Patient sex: M
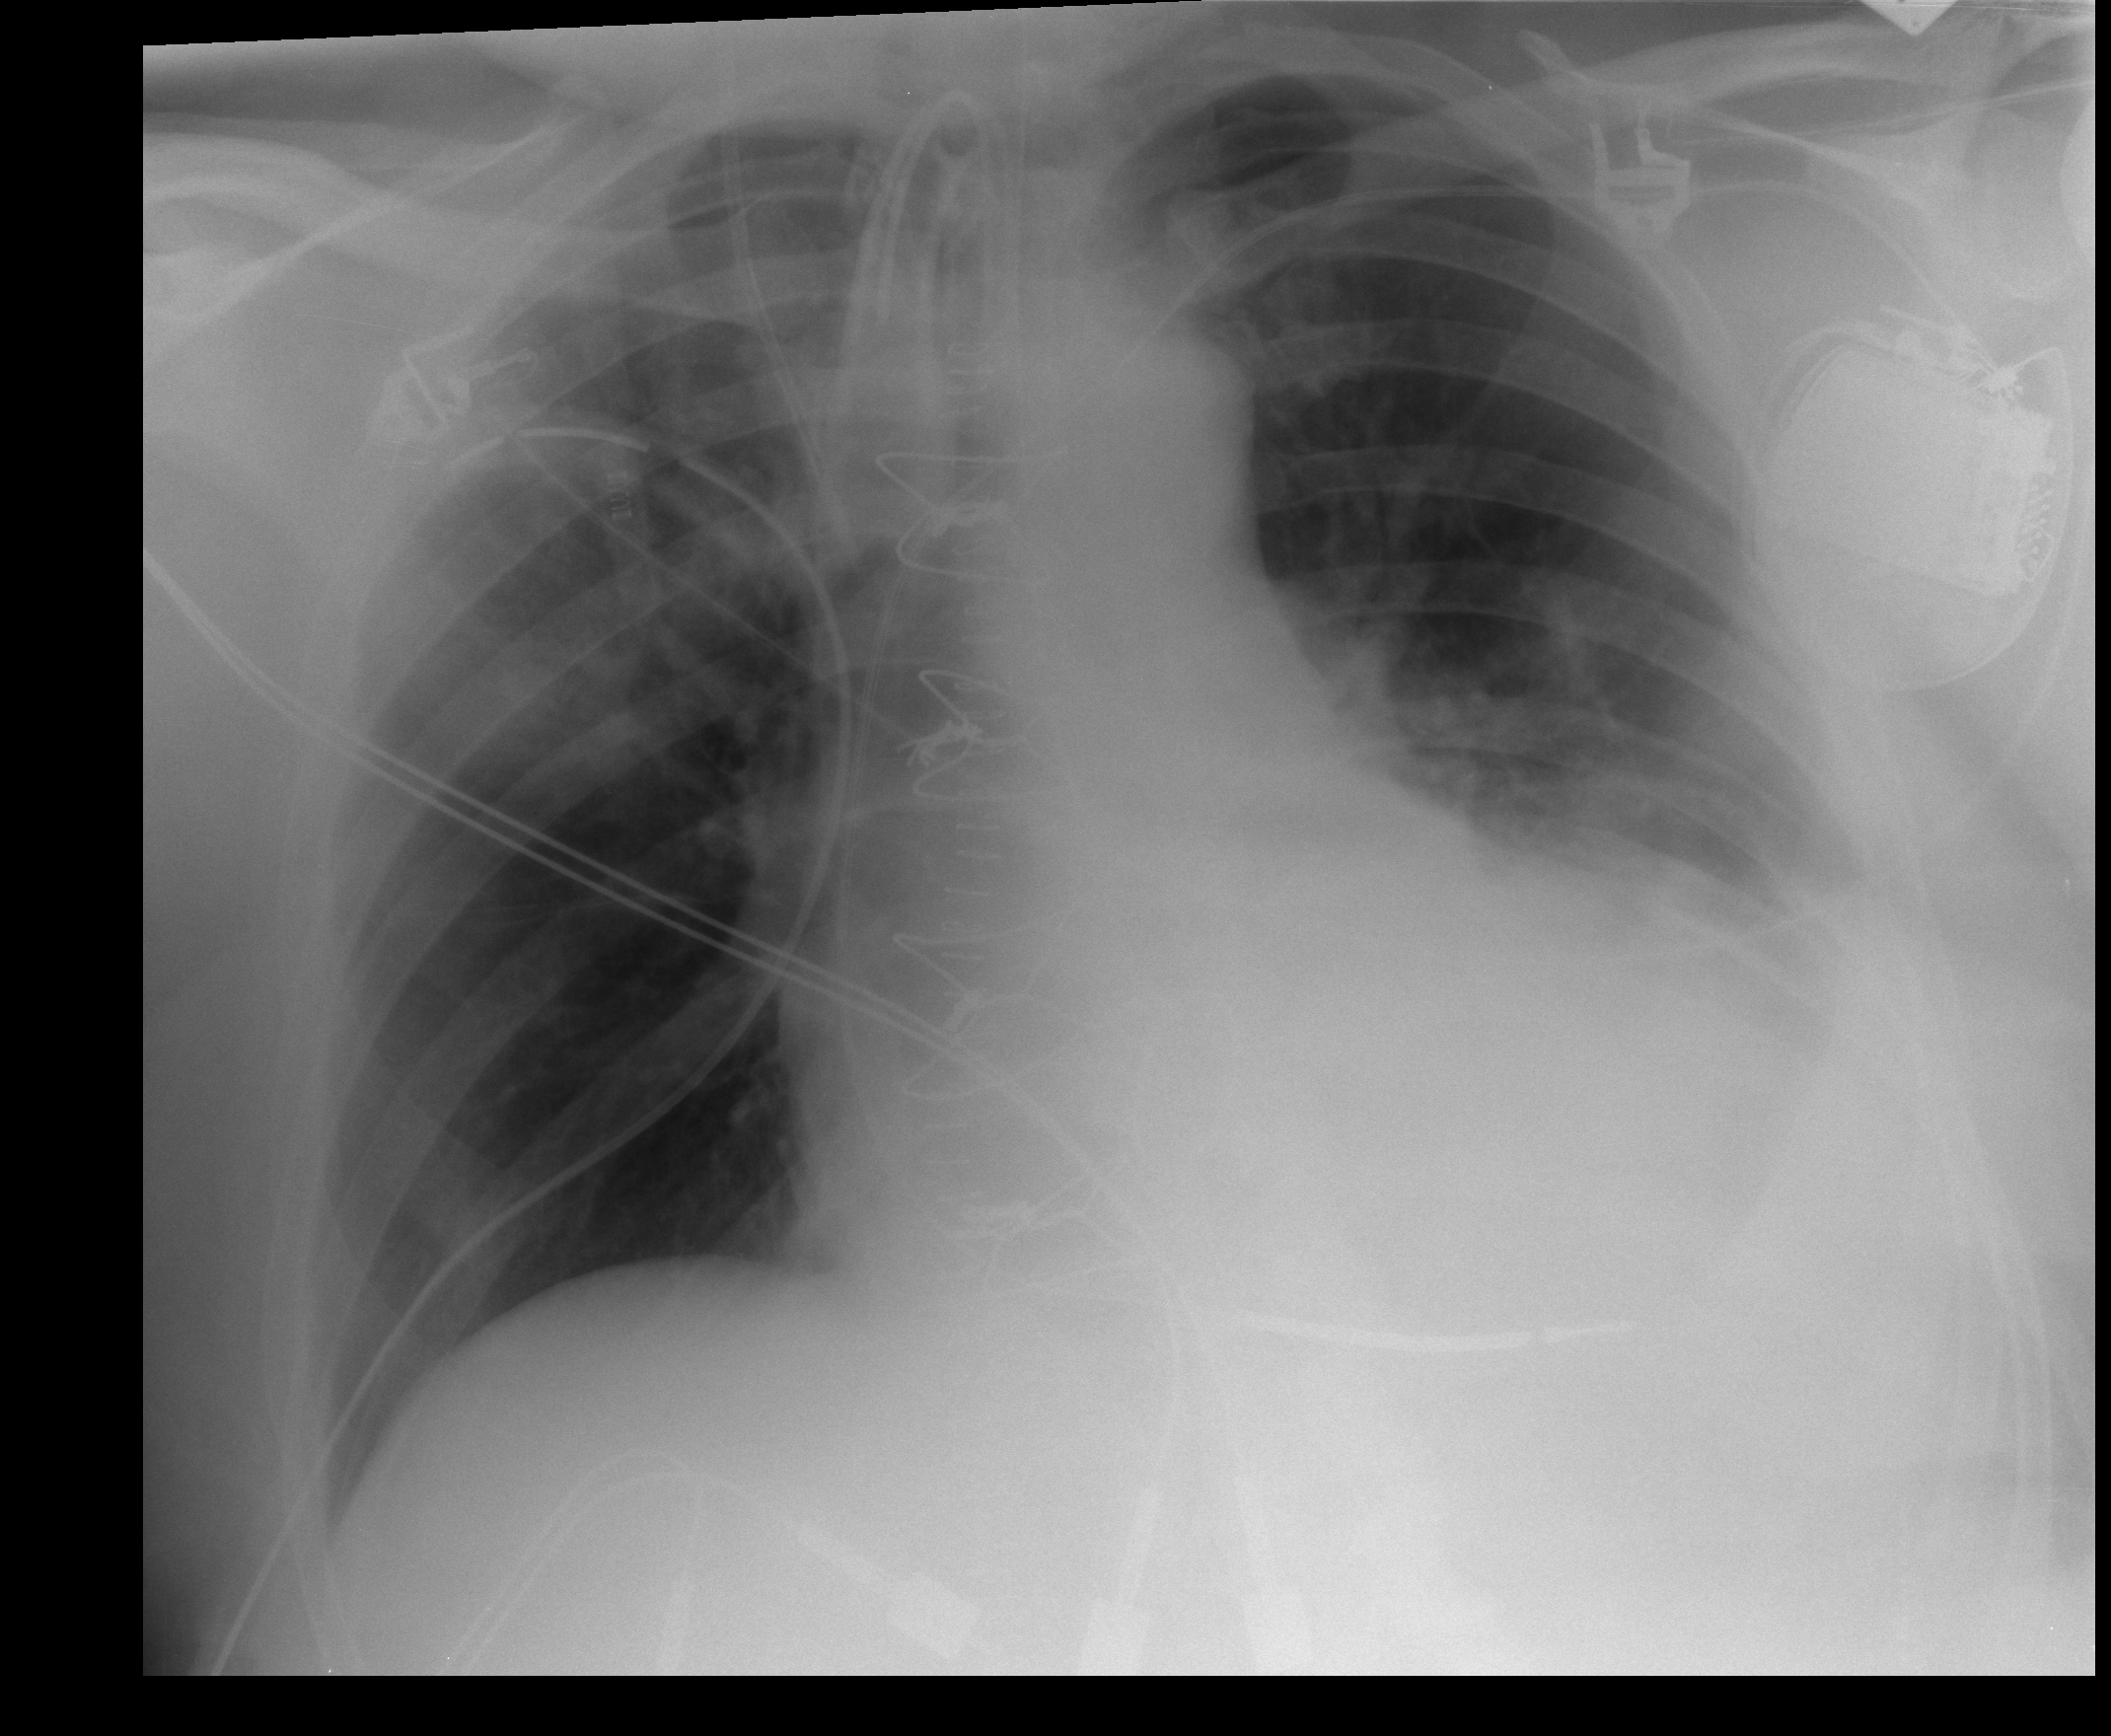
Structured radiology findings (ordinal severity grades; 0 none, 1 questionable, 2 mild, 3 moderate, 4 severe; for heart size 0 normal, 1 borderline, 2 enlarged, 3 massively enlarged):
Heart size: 2
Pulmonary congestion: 0
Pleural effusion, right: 0
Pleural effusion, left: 2
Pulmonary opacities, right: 1
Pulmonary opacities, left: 0
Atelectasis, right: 2
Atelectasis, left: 2